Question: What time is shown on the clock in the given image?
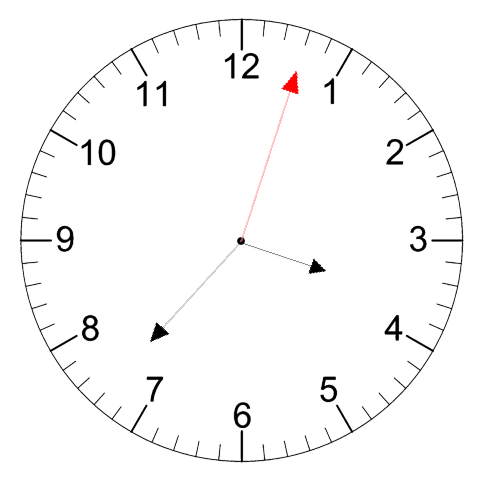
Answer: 03:37:03